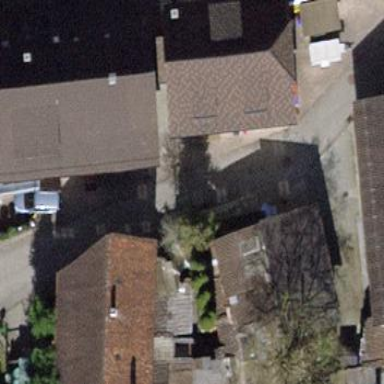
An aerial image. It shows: Simple house.